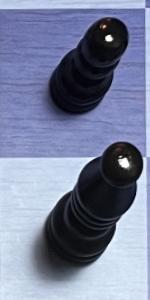
Label: Bishop_Black